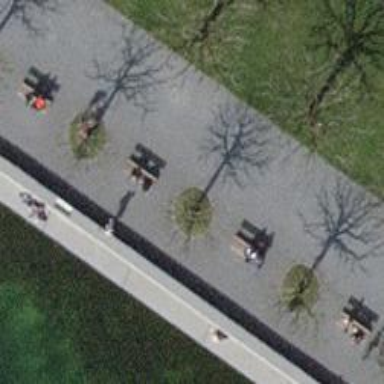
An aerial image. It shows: Brown bench.